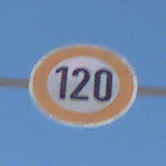
Verkehrszeichen: Geschwindigkeit120
Umgebung: Outdoor, Nature
Tageszeit: MorningAfternoon
Wetter: Clear
Licht: Natural
Jahreszeit: Summer
Kontrast: HighContrast